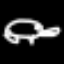
Label: frog